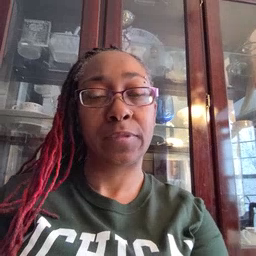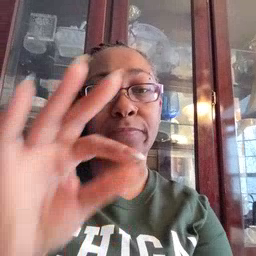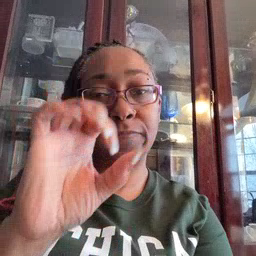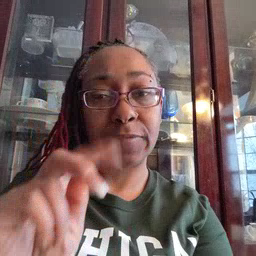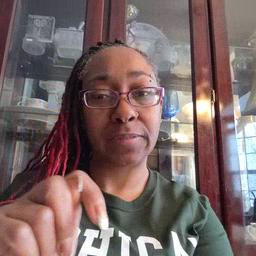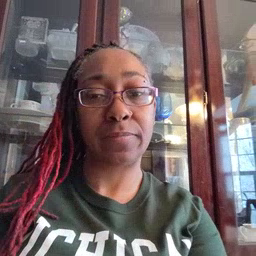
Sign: feet